Aerial crown-view tile of a tropical tree (Barro Colorado Island, Panama), acquired 20241216:
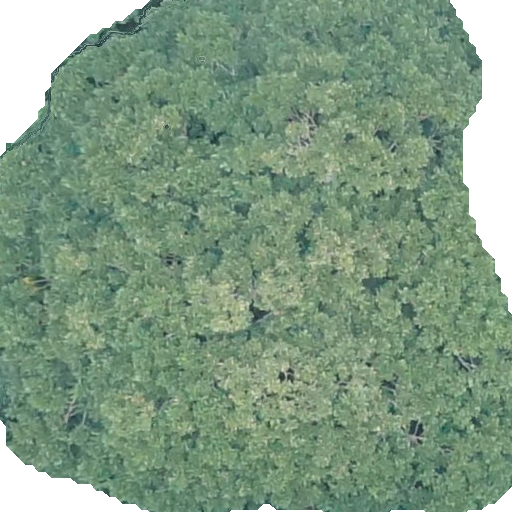
Species: Dipteryx oleifera
GBIF accepted scientific name: Dipteryx oleifera
Crown area: 364.711 m²